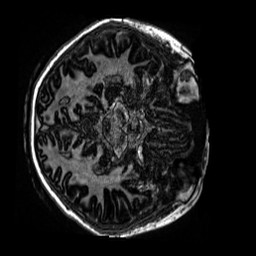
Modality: MP2RAGE
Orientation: axial
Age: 11
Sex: female
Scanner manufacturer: siemens
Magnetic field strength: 3 T
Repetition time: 4 s
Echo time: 0.00299 s